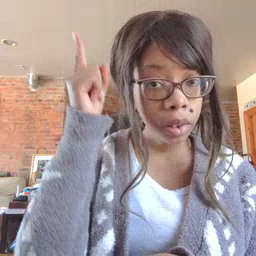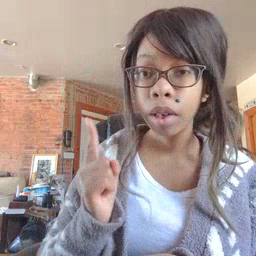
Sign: up